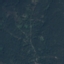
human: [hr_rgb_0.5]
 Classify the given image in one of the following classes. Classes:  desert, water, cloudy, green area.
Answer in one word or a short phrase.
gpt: green area